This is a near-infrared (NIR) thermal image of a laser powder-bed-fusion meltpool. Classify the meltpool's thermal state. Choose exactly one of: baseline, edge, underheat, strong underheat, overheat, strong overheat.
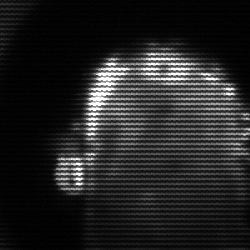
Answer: baseline